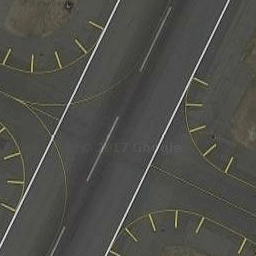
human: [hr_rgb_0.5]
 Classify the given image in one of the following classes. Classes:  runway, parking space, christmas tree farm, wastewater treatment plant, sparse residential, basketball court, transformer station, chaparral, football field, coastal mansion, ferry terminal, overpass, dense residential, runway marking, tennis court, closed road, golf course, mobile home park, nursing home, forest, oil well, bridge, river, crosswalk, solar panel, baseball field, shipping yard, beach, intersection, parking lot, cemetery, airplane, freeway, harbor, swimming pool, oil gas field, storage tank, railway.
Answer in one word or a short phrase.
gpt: runway